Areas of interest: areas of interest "Picking Garden"
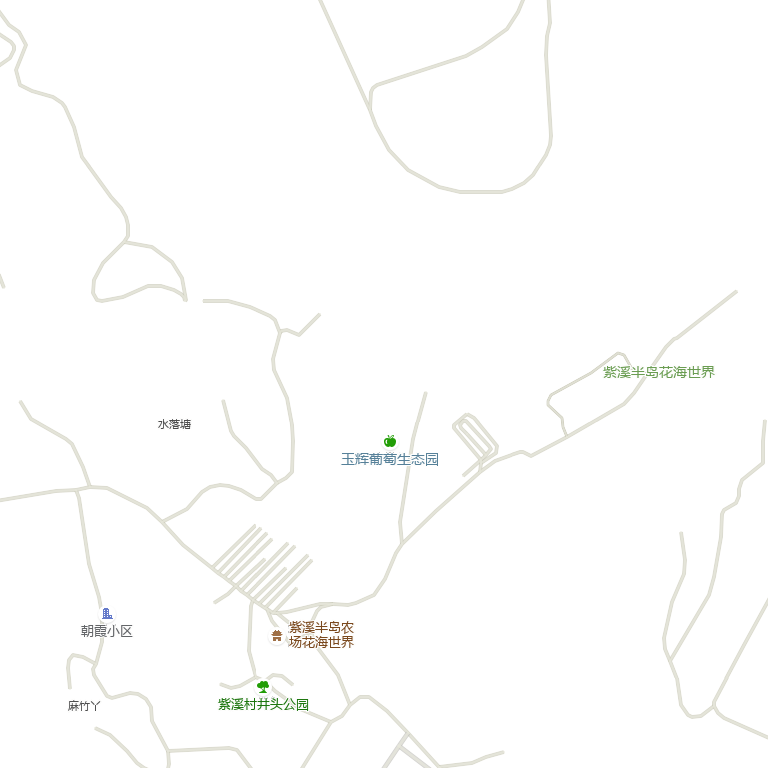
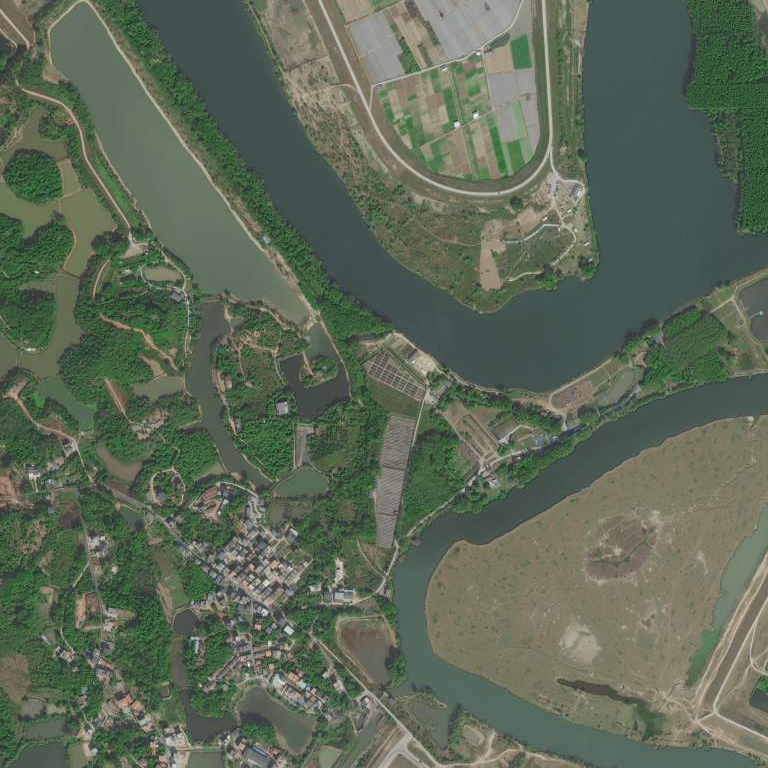